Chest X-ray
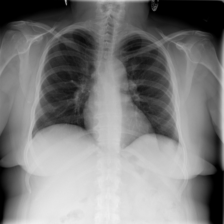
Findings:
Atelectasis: negative
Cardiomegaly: negative
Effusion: negative
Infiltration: negative
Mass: negative
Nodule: negative
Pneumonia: negative
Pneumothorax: negative
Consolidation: negative
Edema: negative
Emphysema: negative
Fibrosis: negative
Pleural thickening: negative
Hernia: negative